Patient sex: M
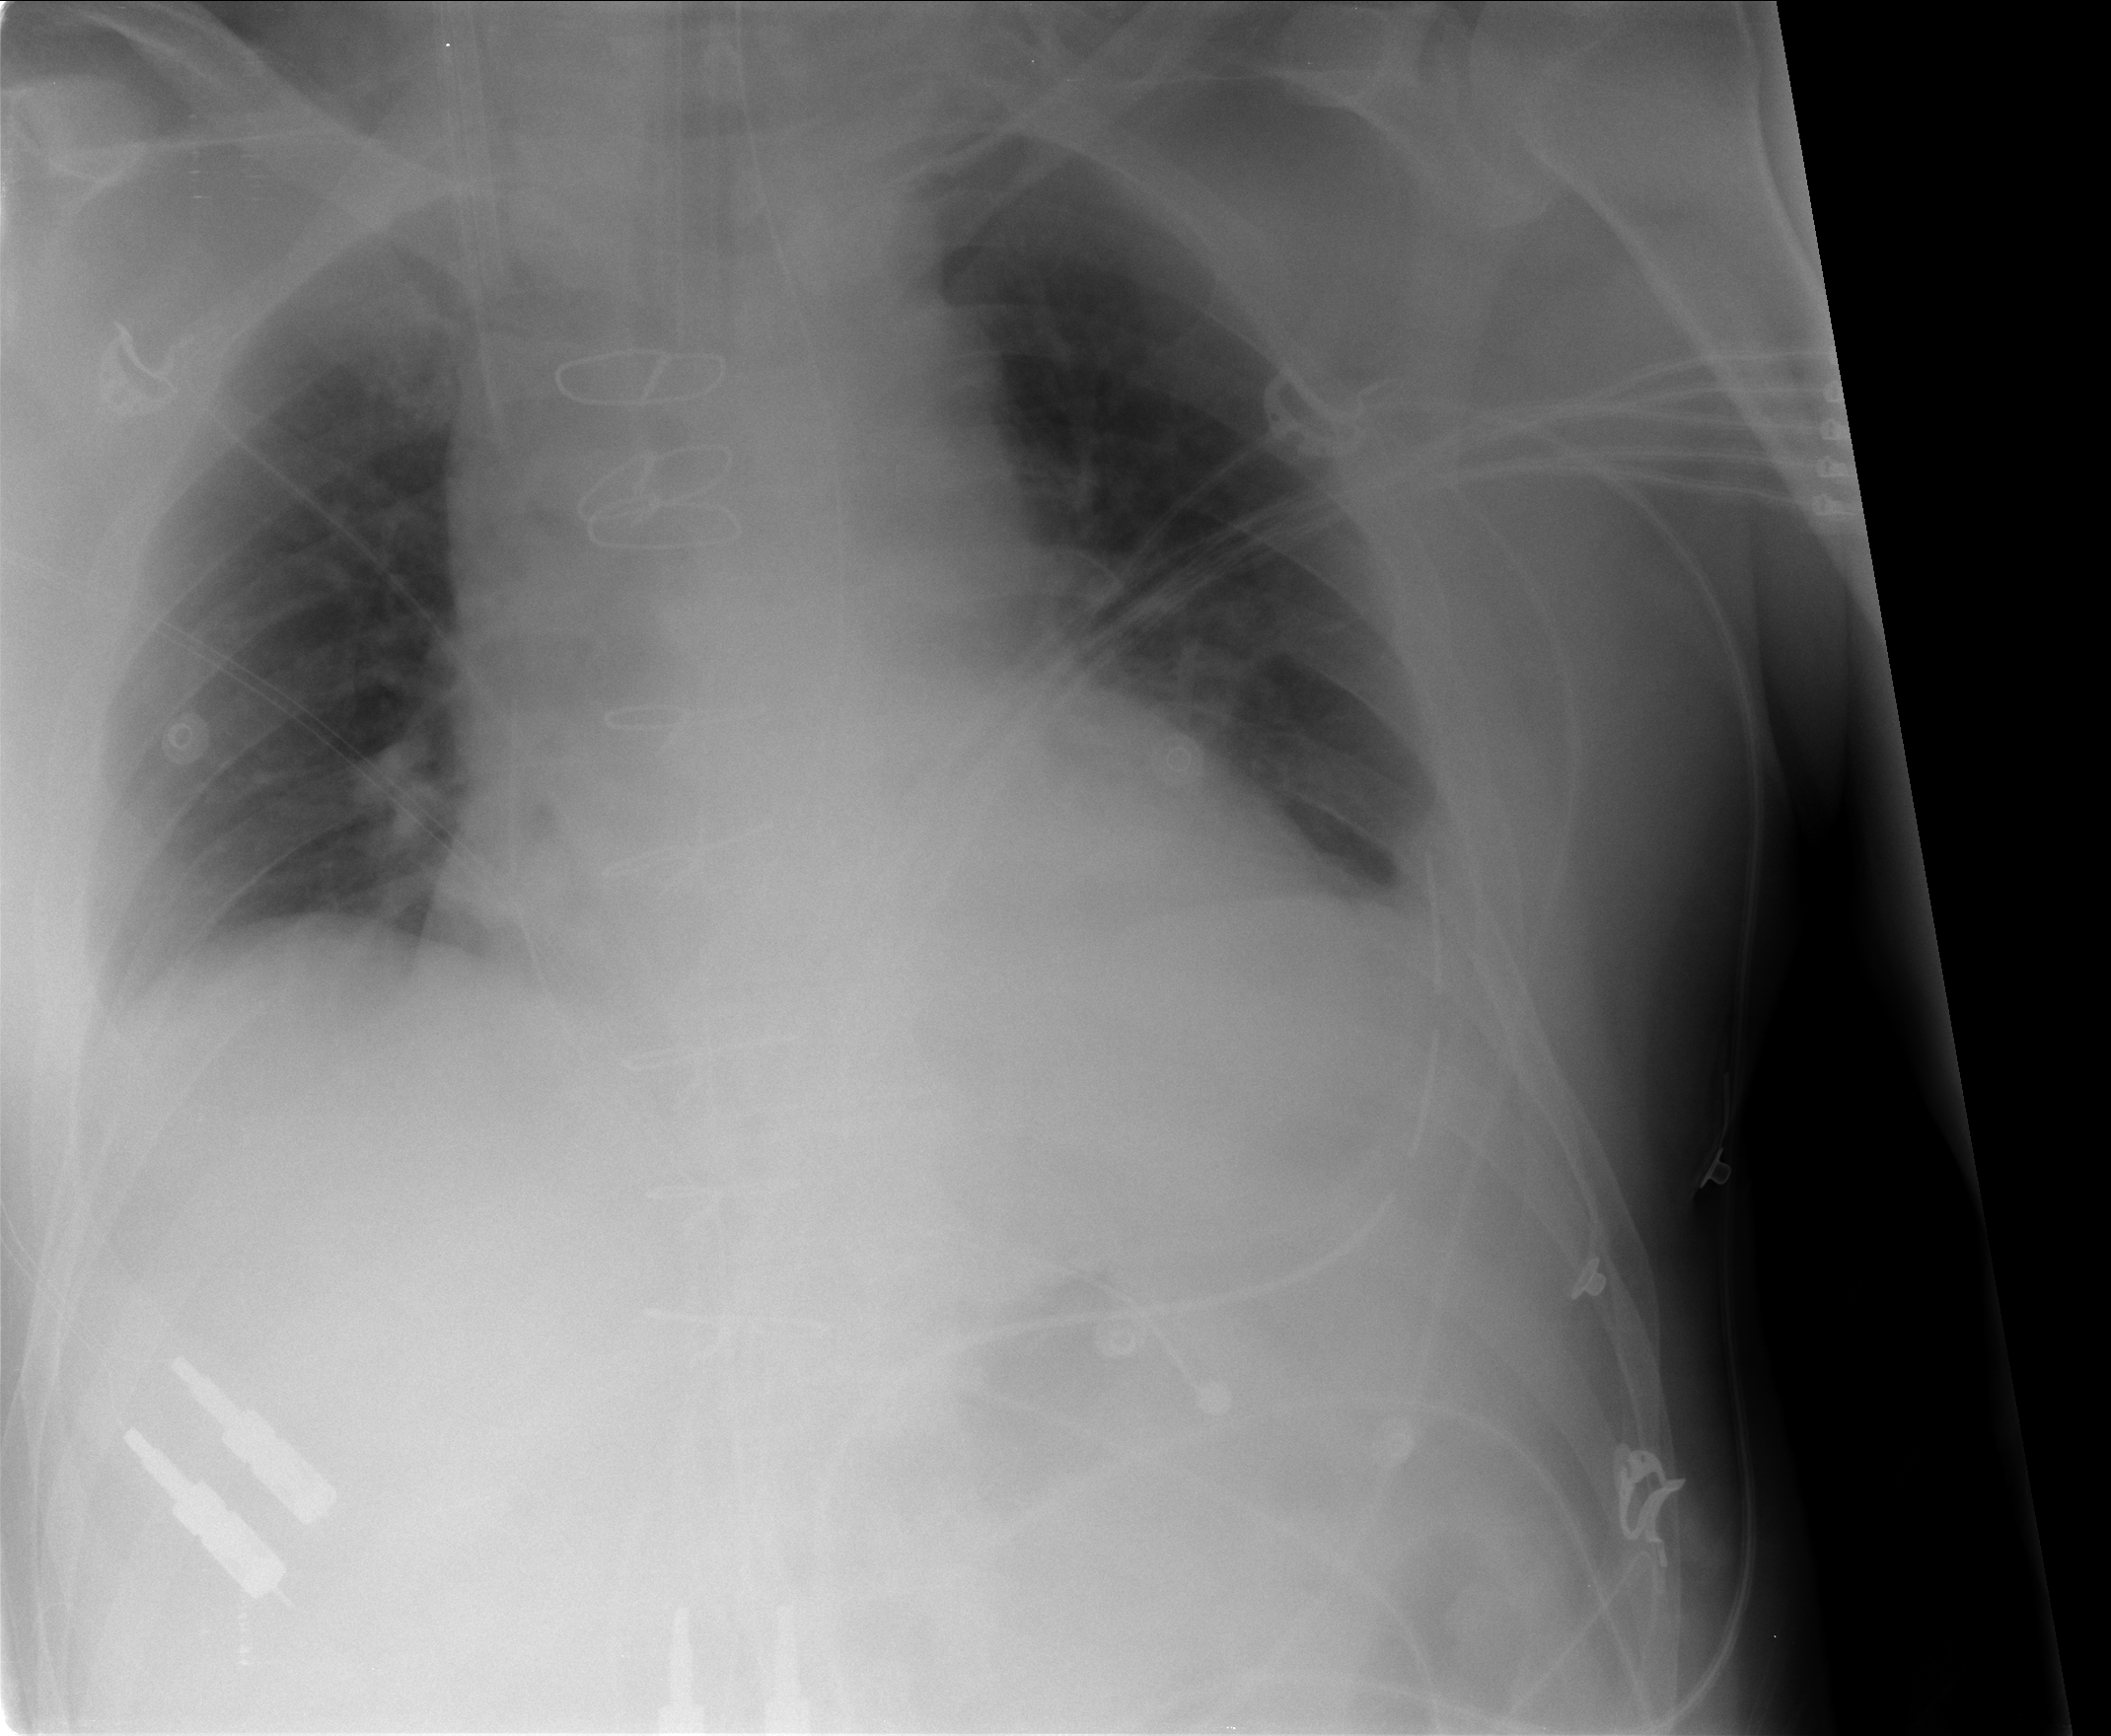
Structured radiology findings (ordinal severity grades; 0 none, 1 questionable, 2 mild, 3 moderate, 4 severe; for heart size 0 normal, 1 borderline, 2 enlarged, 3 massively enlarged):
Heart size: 0
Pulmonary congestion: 0
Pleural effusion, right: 0
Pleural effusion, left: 1
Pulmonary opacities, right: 0
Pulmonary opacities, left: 0
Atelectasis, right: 0
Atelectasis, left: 0